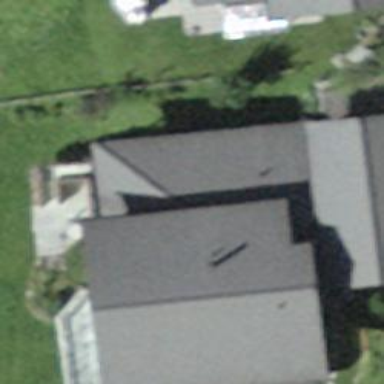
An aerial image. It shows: Building with tile roof.